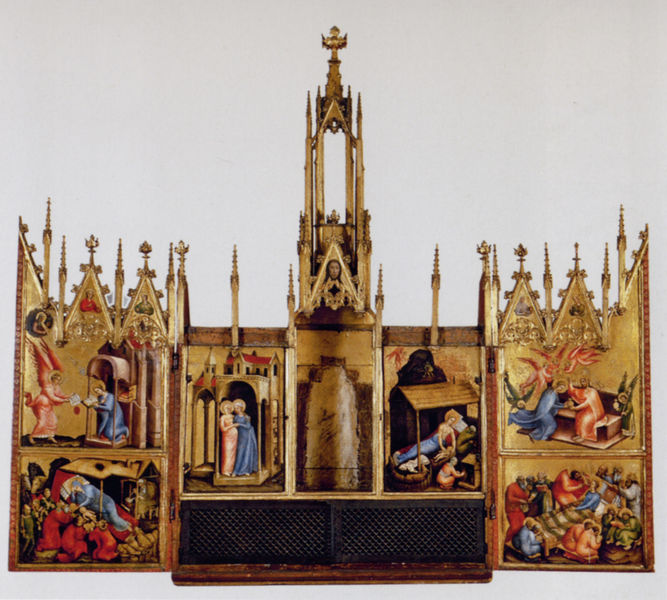
Titel: Altar aus Schloß Tirol, mit geschlossenen Reliquienfächern
Künstler: unbekannt
Standort: Innsbruck
Institution: Tiroler Landesmuseum Ferdinandeum
Schlagwörter: blau, flügel, gemälde, gott, grün, kirchturm, menschen, sitzen, braun, bunt, dunkelbraun, holz, mitte, orange, schwarz, szene, weiss, dach, gebäude, rot, malerei, ornament, architektur, bibel, geschichte, stehen, tod, bild, felder, gitter, kirche, gewand, gold, gewänder, spitzen, gotik, krone, turm, engel, skulptur, statue, bilder, schrank, liegen, modell, türen, giebel, figuren, spitz, verzierung, model, zinnen, unscharf, foto, nische, offen, buch, vergoldet, religion, türme, hallo, beten, altar, hochaltar, schnitzerei, zacken, heiligenschein, gotisch, spitzbögen, christus, grab, jesus, brief, scharnier, altes testament, teufel, mittelalter, krönung, kapelle, stall, baldachin, tempel, balu, elisabeth, heilige, golden, klappe, maria, madonna, tirol, szenen, schrein, satan, goldgrund, geschnitzt, altarbild, anna, heimsuchung, verkündigung, geburt, krippe, zinne, tryptichon, botschaft, nischen, paare, fialen, dreigliedrig, kreuzblume, wimperg, wimperge, fiale, spätgotik, gesprenge, predella, retabel, felderung, christ, flügelaltar, triptychon, gabriel, reliquiar, empfängnis, tafelmalerei, glügel, holzkasten, marienleben, puppenhaus, reliquien, schloss tirol, verkündiging, visitatio, klappaltar, beschneidung, reisealtar, jeseus, nt, tüme, altar gotisch, relique